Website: crate-barrel
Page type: payment
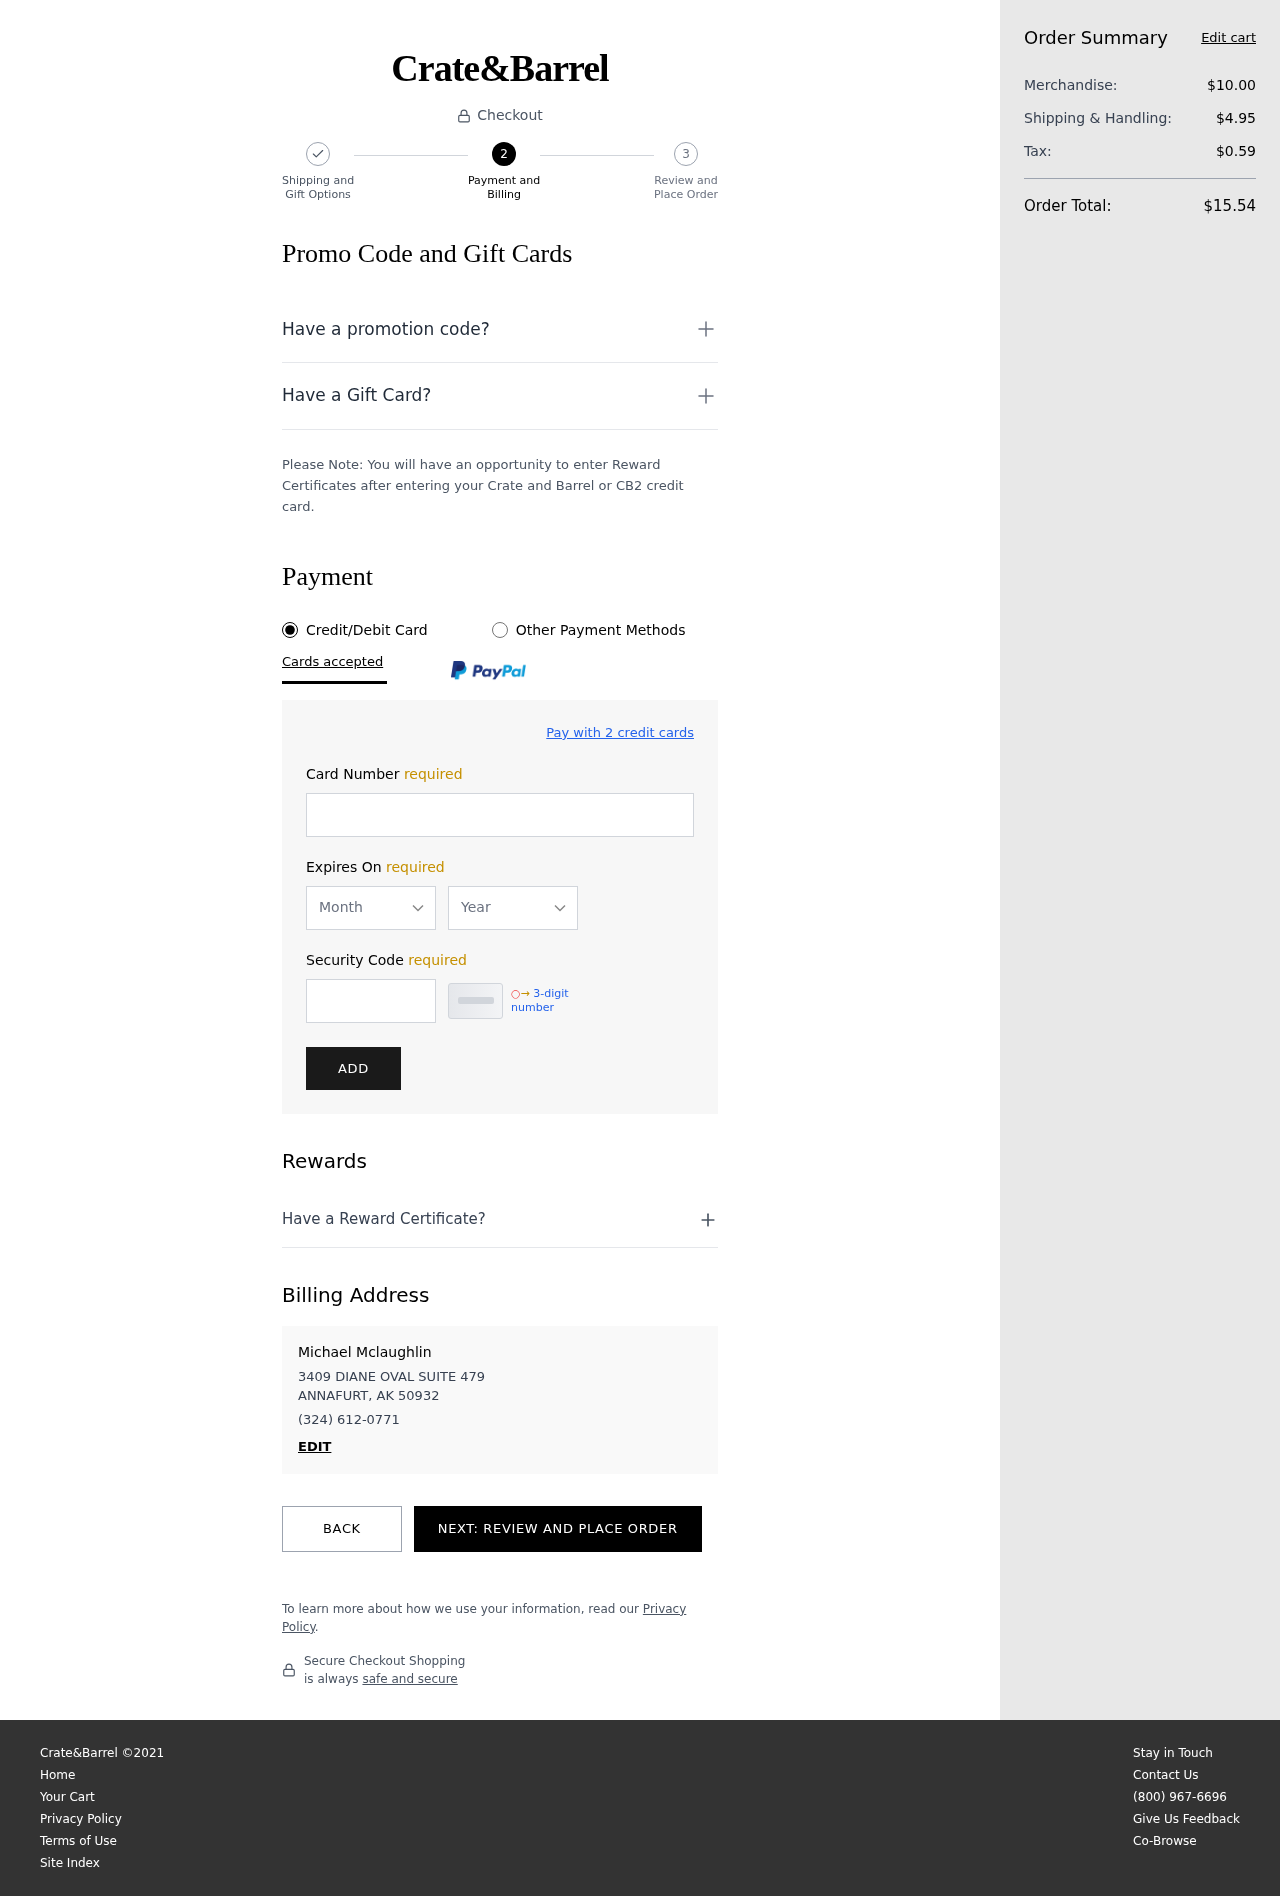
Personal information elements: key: PII_CARD_EXPIRY_MONTH
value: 03
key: PII_CARD_EXPIRY_YEAR
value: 30
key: PII_CITY_STATE_ZIP
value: ANNAFURT, AK 50932
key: PII_FULLNAME
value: Michael Mclaughlin
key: PII_PHONE
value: (324) 612-0771
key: PII_STREET
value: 3409 DIANE OVAL SUITE 479
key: PII_CARD_NUMBER
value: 3424 9067 1612 489
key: PII_CARD_CVV
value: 3071
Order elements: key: ORDER_SUBTOTAL
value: $10.00
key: ORDER_SHIPPING_COST
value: $4.95
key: ORDER_TAX
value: $0.59
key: ORDER_TOTAL
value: $15.54